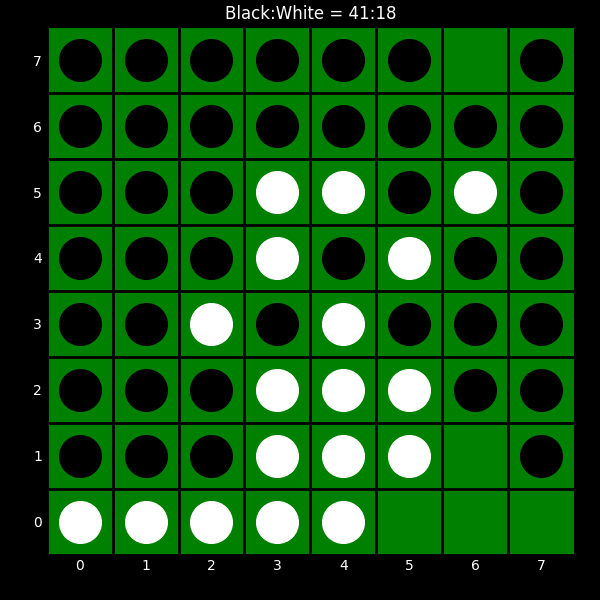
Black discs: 41
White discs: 18